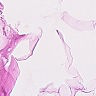
Metastatic tissue present: no